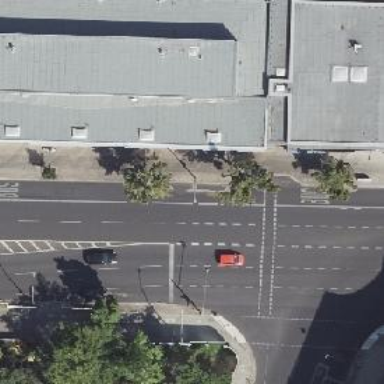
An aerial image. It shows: Secondary road with asphalt surface. There is separate sidewalk and cycleway that shares the busway on the left.